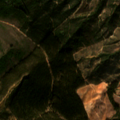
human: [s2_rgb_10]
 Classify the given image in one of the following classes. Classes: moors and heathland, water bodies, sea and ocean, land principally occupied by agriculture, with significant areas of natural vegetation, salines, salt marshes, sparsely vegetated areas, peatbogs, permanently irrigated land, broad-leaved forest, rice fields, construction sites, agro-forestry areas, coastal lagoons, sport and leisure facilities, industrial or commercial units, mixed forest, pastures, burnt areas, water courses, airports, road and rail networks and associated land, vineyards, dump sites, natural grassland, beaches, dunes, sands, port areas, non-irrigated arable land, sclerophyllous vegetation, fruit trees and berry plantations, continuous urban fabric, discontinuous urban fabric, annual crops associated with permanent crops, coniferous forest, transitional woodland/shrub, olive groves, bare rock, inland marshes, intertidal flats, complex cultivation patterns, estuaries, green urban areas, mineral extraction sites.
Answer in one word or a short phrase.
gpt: broad-leaved forest, sclerophyllous vegetation, transitional woodland/shrub